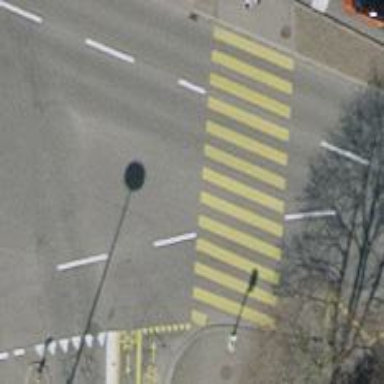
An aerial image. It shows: Crossing with traffic signals. It is zebra crossing.